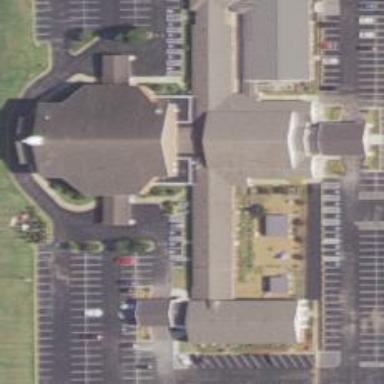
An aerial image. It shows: Building serving as place of worship.